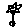
Label: flower